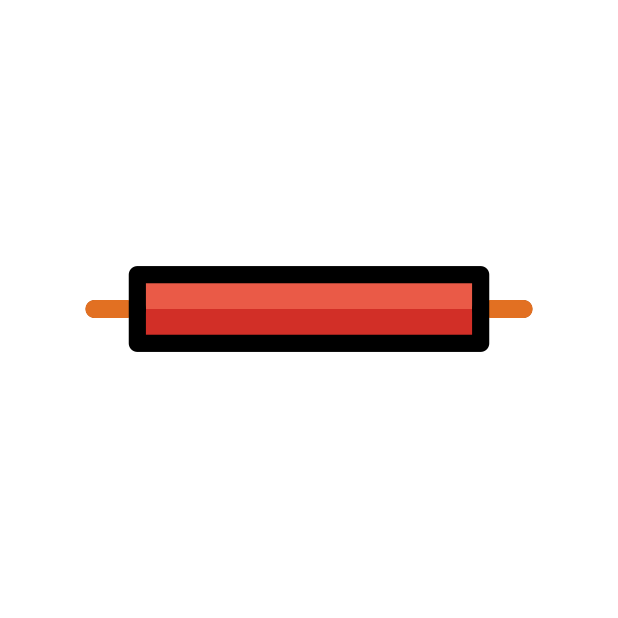
wire